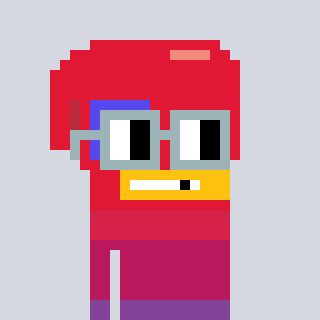
a pixel art character with square dark gray glasses, a boxing glove-shaped head and a grayscale-colored body on a cool background